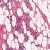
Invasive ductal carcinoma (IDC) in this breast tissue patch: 0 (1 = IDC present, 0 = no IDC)